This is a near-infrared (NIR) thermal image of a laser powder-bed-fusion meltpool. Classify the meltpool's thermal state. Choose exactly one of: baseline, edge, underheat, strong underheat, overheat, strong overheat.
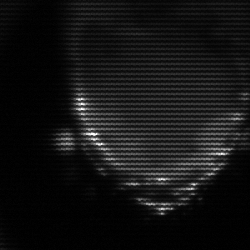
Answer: edge